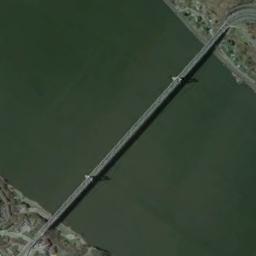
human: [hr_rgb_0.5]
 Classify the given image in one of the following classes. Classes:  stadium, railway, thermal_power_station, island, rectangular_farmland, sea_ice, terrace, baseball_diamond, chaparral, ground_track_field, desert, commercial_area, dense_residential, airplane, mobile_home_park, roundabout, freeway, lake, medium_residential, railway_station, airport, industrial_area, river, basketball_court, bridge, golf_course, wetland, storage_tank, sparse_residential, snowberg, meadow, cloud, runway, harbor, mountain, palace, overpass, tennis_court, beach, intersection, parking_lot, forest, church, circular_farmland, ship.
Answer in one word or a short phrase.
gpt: bridge